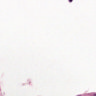
Metastatic tissue present: no